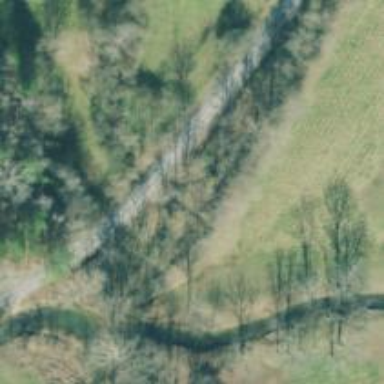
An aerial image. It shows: Culvert tunnel.